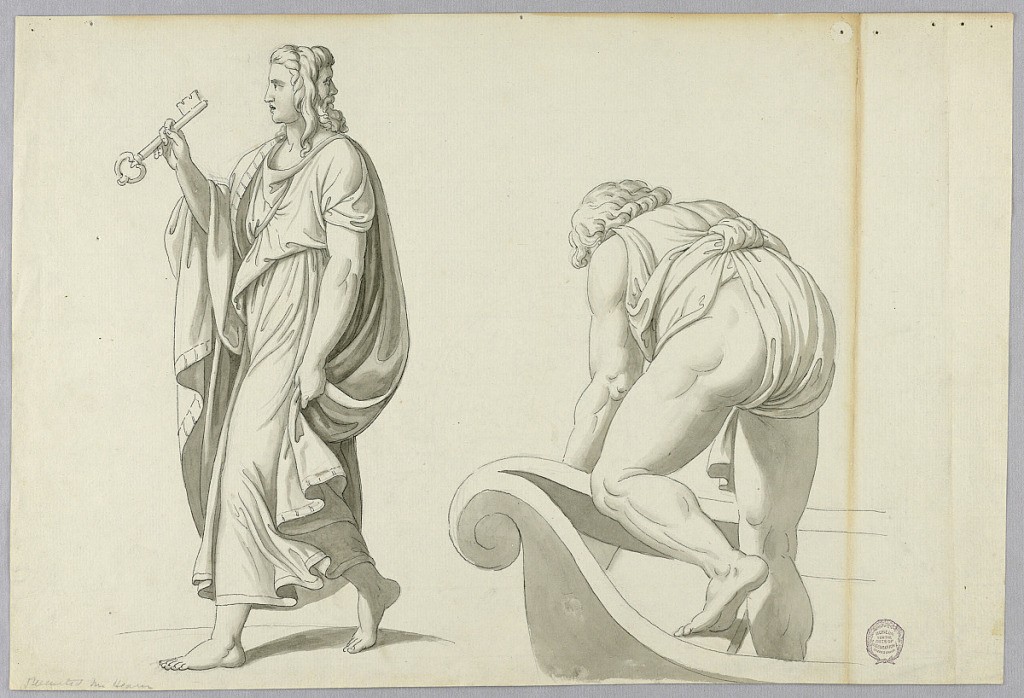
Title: Prudence
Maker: Johann August Nahl The Younger, German, 1752 - 1825
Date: ca. 1781
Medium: Lead pencil, pen and dark ink, brush and black and grey watercolors on paper
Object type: Drawing
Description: Drawing after a fresco devised by Giulio Romano in the Palazzo del Te in Manuta. A man in the prow of a boat. A woman is shown at left, walking toward left. She has two heads, the back one bearded, and raises a key with her right hand. At right is the man, shown from the back.